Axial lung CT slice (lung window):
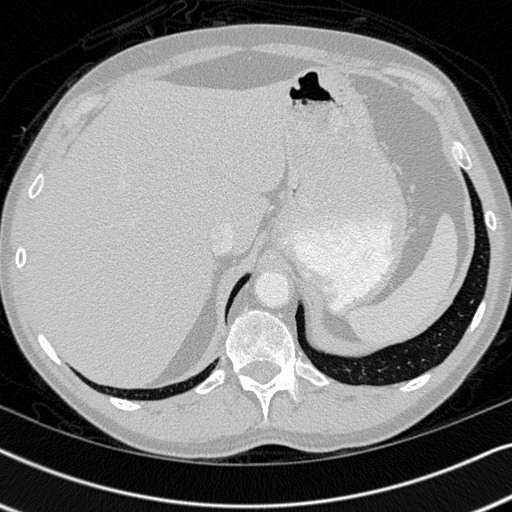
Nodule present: no